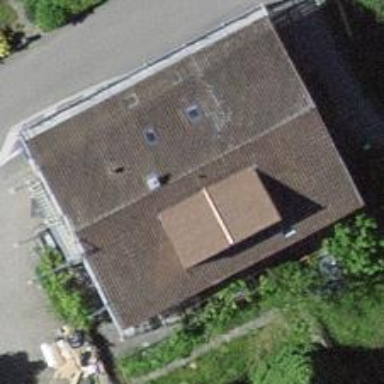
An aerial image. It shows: Kindergarten.